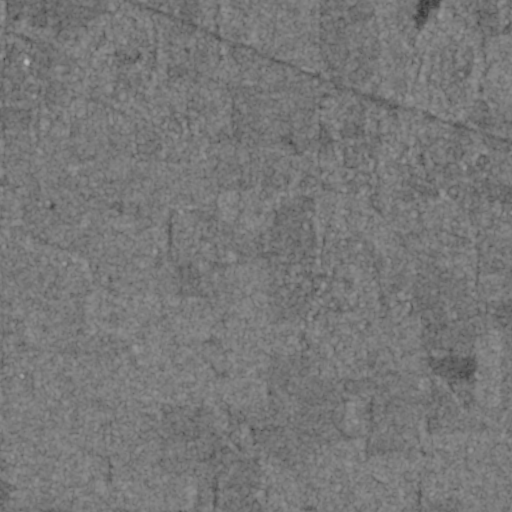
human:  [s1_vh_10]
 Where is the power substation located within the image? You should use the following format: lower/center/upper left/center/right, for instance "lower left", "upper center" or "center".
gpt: The power substation is located in the upper center of the image.
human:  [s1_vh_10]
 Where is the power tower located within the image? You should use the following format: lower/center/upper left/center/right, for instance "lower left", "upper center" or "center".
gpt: The power tower is located in the upper center of the image.
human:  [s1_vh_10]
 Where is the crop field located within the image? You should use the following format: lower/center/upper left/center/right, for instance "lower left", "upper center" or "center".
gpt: There is no crop field in the image.

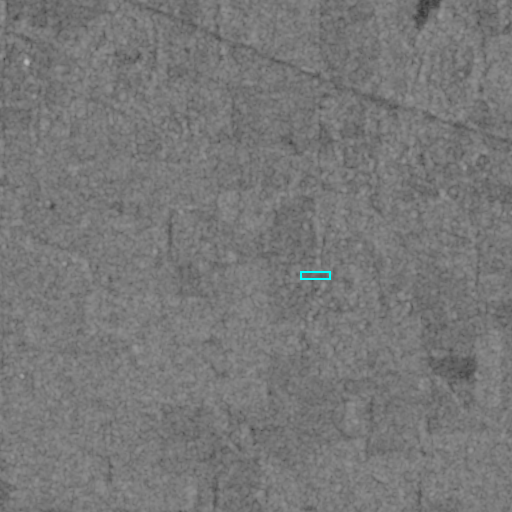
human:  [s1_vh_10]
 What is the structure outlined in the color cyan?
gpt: The structure outlined in cyan is a park.
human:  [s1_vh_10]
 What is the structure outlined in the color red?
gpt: There is no red outline.